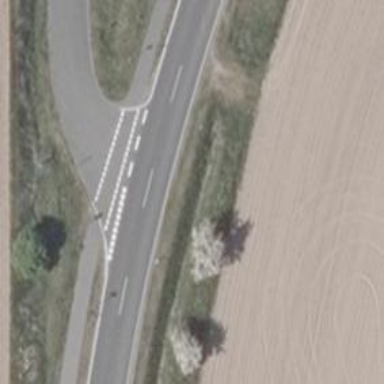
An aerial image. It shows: Secondary road with asphalt surface.